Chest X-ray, AP view. Patient: 66 years old, sex M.
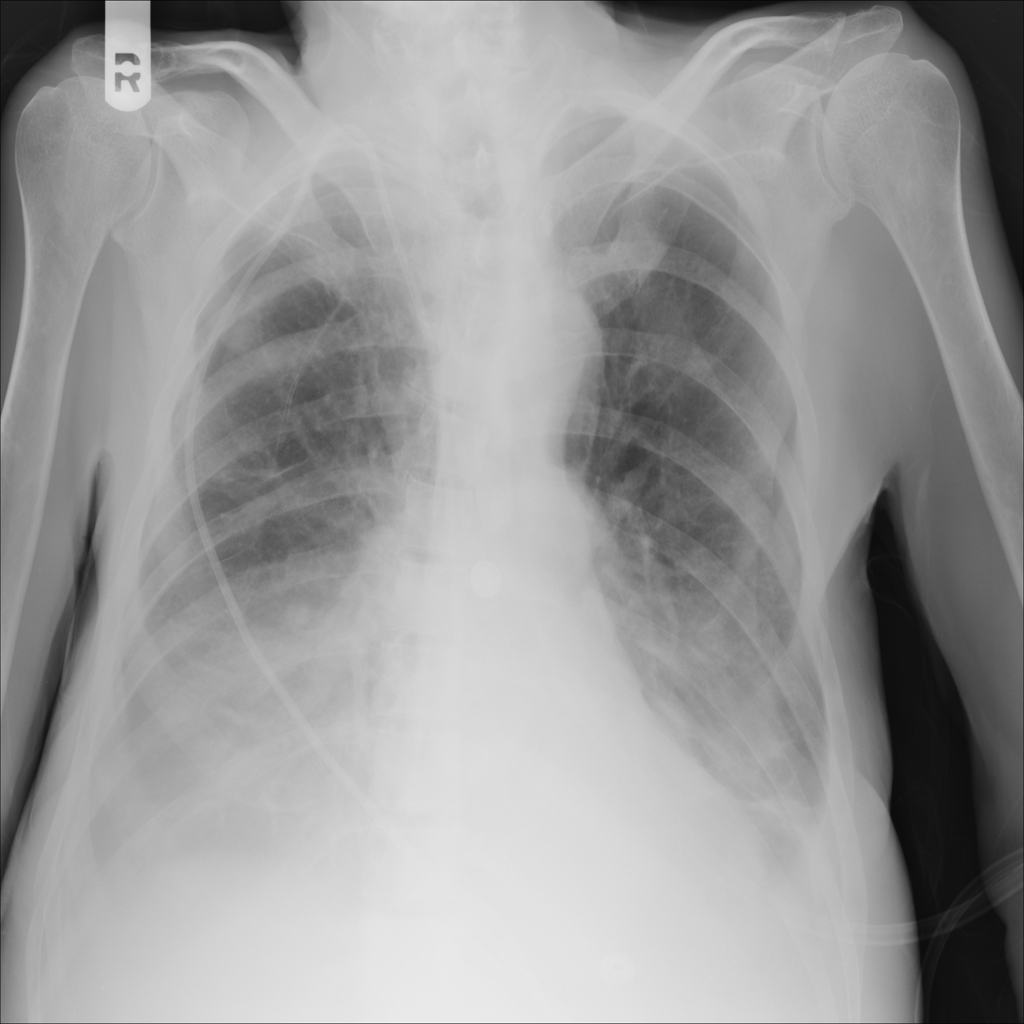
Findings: Infiltration